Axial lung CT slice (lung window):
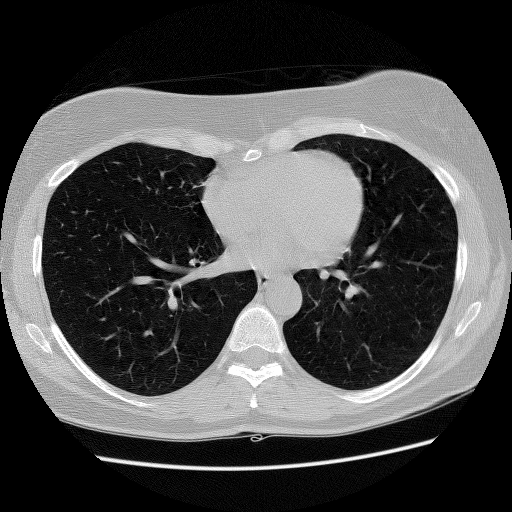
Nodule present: no